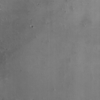
Label: not_dusty